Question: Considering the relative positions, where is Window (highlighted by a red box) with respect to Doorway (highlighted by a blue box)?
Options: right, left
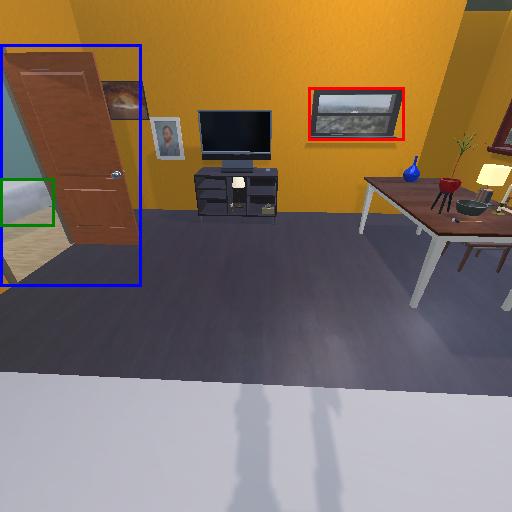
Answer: right